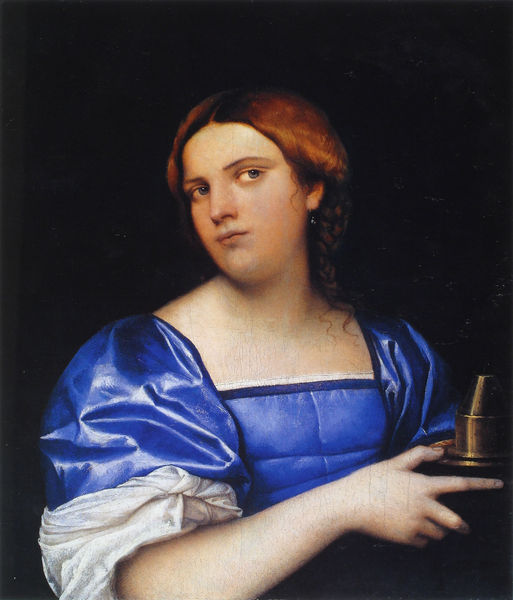
Titel: Kluge Jungfrau
Künstler: Sebastiano del Piombo
Institution: Washington, National Gallery of Art
Schlagwörter: blau, dunkel, gemälde, bar, braun, frau, kleid, nase, ohrring, weiss, blick, rot, jung, arm, augen, halten, bildnis, portrait, porträt, gold, haare, brünett, lippen, krug, zopf, metall, becher, rothaarig, gefäss, kupfer, dunkler hintergrund, maria magdalena, gemäkde, portrati, arm hand, c, beher